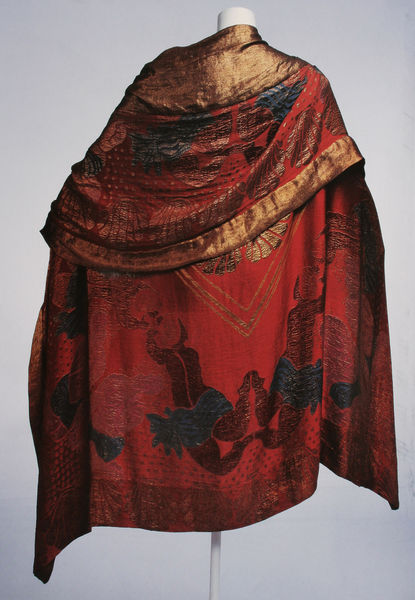
Titel: Abendumhang aus orangefarbenem Jacquardgewebe mit Laméeffekt und Musterdruck
Künstler: Paul Poiret
Standort: Kyoto (Japan)
Institution: Kyoto Costume Institute
Schlagwörter: blau, umhang, grün, rot, schal, tuch, mode, muster, gold, stoff, figuren, stola, foto, seidentuch, gewebe, cape, einfassung, indisch, gewbe, umhängetuch